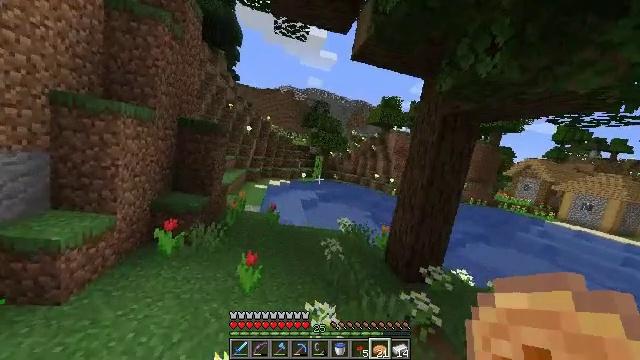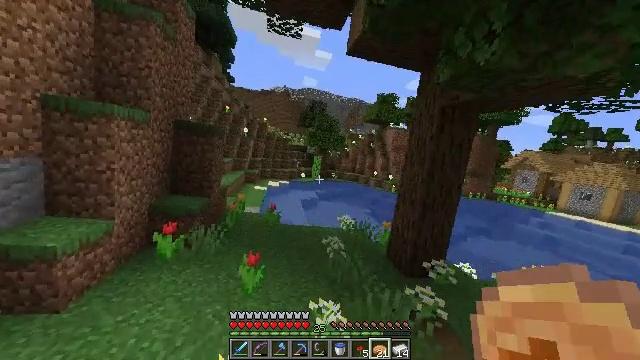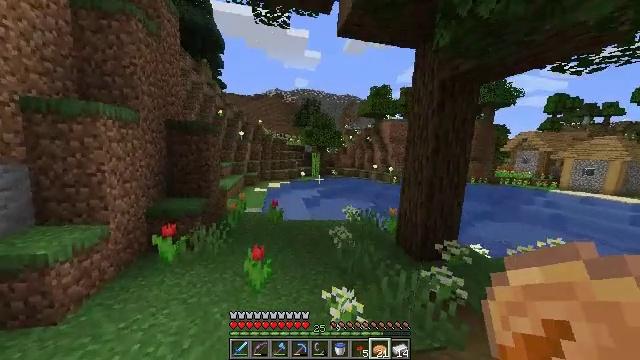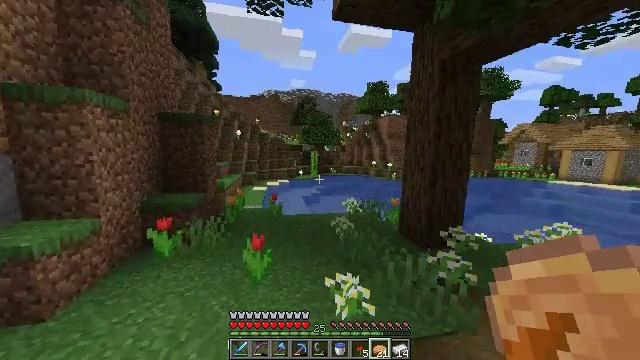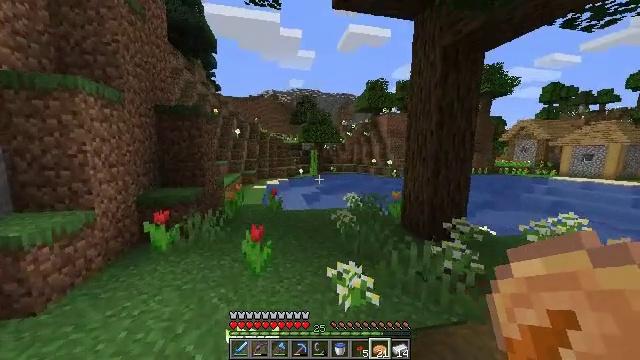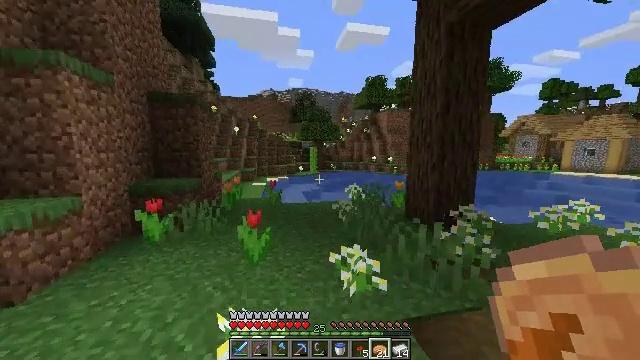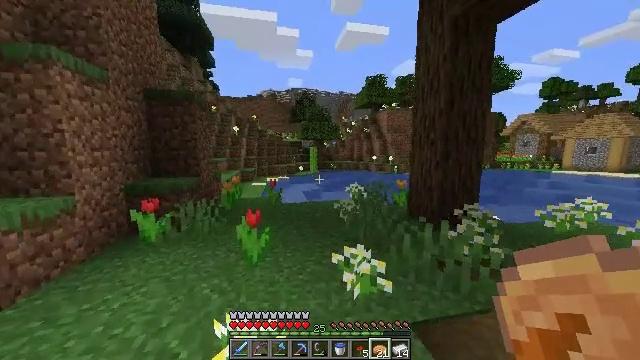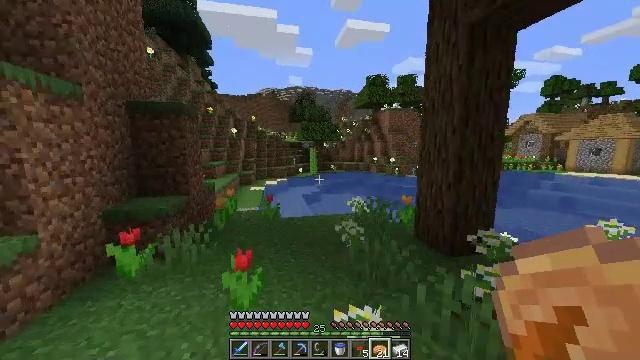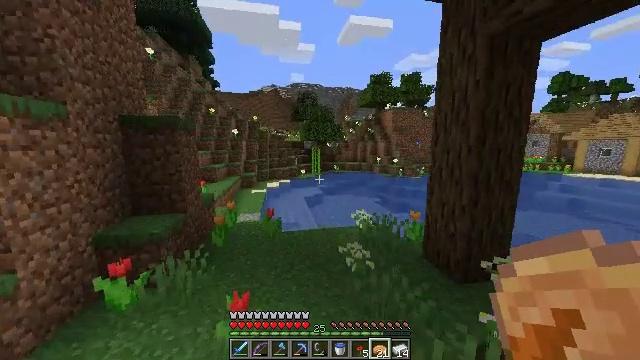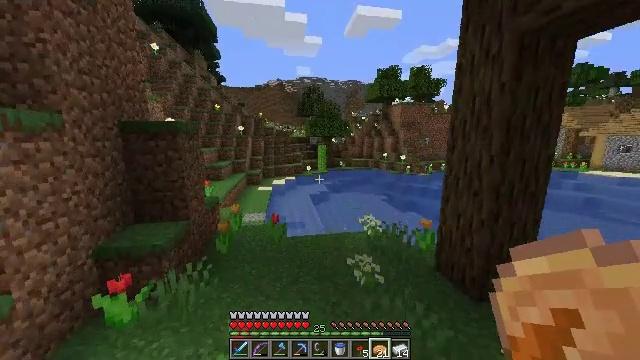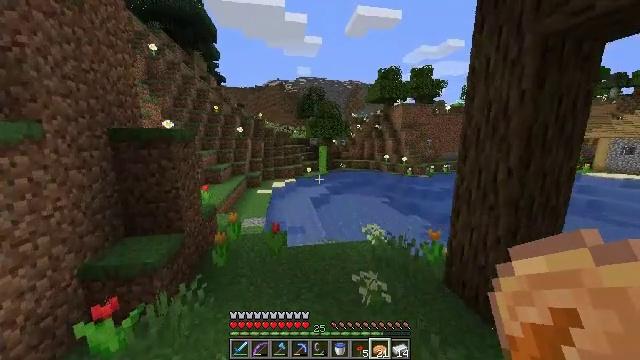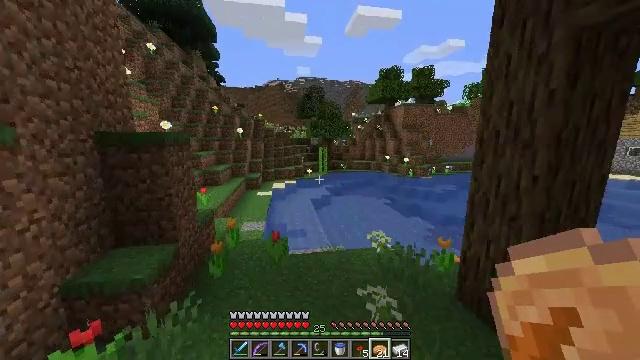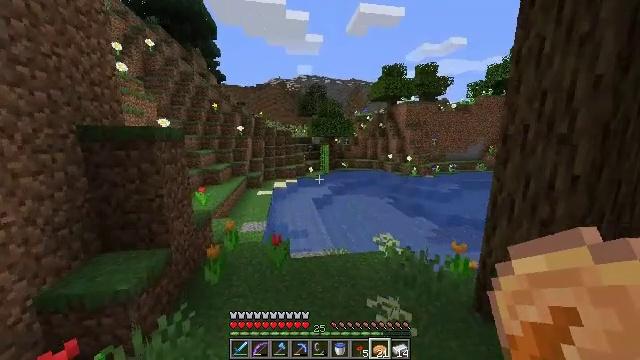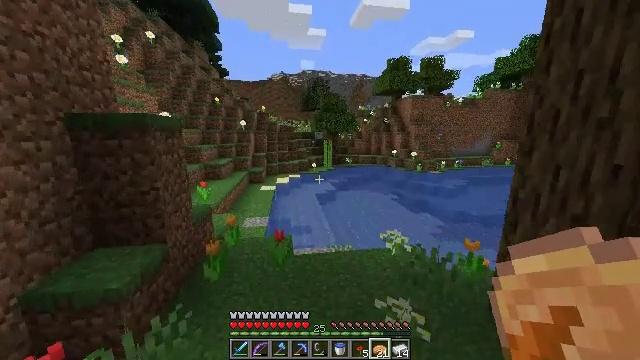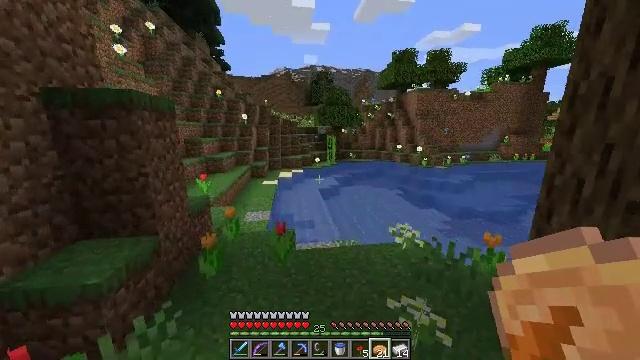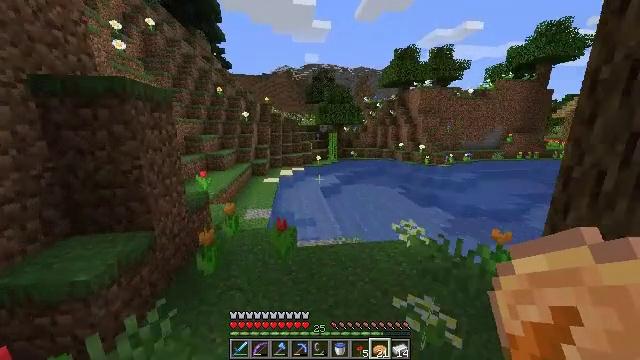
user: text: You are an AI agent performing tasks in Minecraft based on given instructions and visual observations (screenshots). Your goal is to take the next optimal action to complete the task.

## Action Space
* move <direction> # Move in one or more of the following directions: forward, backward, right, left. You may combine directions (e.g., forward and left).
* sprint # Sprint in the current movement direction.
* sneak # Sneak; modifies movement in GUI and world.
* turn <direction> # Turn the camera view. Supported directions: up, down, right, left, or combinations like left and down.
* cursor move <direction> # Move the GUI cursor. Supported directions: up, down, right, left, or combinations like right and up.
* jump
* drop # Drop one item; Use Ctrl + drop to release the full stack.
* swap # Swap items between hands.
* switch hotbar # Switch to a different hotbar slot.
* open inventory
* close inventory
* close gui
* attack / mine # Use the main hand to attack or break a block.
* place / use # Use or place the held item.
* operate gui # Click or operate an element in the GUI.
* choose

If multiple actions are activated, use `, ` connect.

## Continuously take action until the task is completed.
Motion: motion action
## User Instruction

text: Gather the oxeye daisy for crafting.
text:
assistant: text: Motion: move forward, jump
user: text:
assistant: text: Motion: move forward, jump
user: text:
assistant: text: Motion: move forward, sprint, jump
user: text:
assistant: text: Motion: move forward, sprint, jump
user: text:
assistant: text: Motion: move forward, sprint, jump
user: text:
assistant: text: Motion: move forward, sprint, jump
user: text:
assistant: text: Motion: move forward and move left, sprint, jump
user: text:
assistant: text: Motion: move forward and move left, sprint, jump
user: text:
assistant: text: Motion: move forward and move left, sprint, turn left and down, jump
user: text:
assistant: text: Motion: move forward and move left, sprint, jump
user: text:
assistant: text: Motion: move forward, sprint, jump
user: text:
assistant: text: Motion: move forward, sprint, jump
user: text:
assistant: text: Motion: move forward, sprint, turn down, jump
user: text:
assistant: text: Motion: move forward, sprint, jump
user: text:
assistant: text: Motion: move forward, sprint, jump
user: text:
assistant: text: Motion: move forward and move left, sprint, jump
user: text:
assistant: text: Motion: move forward and move left, sprint, jump
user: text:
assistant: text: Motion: move forward and move left, sprint, jump
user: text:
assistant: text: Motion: move forward and move left, sprint, jump
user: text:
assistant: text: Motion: move forward and move left, sprint, jump
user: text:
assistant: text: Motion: move forward, sprint, jump
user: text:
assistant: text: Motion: move forward, sprint, jump
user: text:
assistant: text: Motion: move forward, sprint, turn left and down, jump
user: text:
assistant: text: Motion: move forward, sprint, turn left and down, jump
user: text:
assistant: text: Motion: move forward, sprint, turn left and up, jump
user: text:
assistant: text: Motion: move forward, sprint, turn left and up, jump
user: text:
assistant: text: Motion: move forward, sprint, turn left and up, jump
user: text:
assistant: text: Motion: move forward, sprint, turn up, jump
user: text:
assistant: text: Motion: move forward, sprint, turn up, jump
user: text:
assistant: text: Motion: move forward, sprint, jump